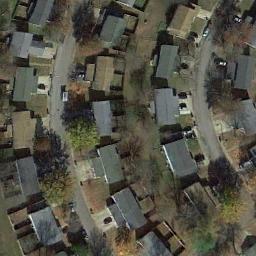
Label: residential